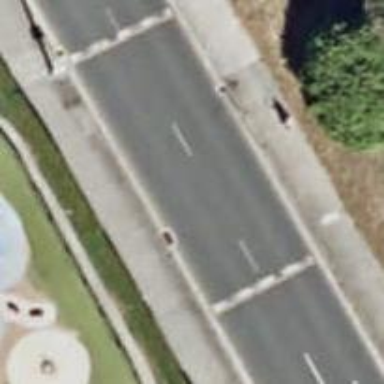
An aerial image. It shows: Traffic hump for calming the traffic.